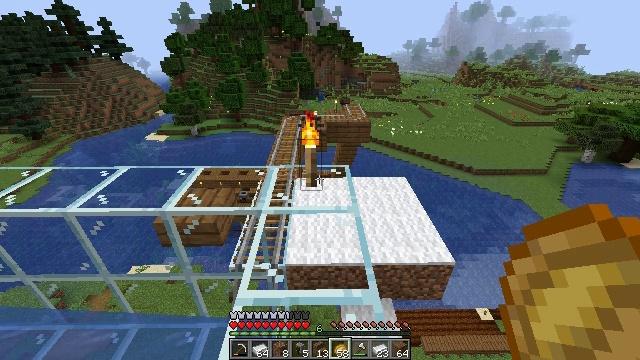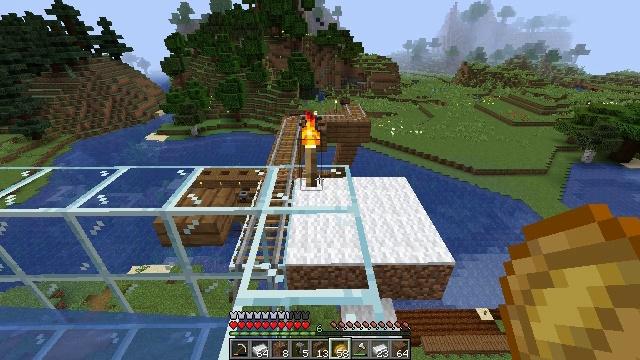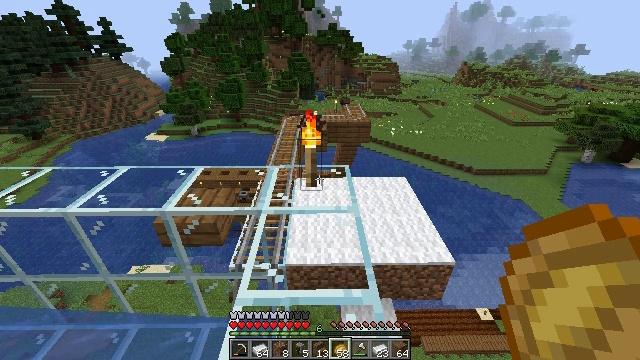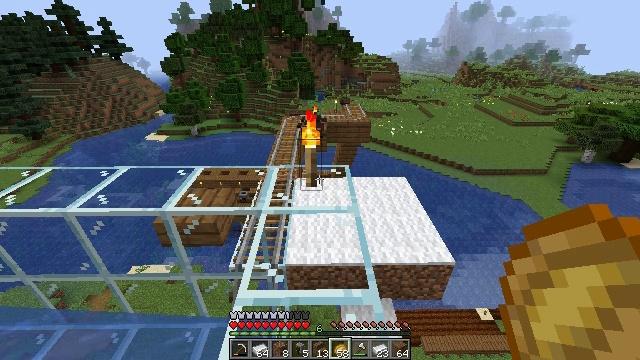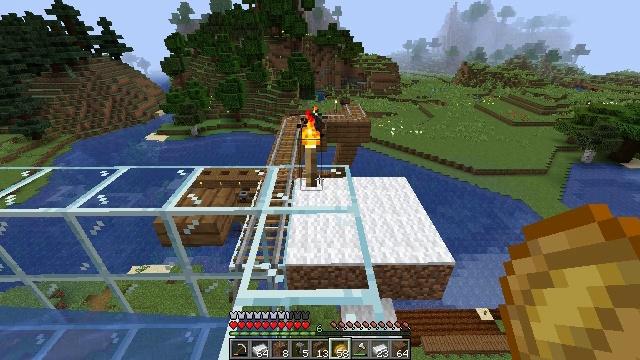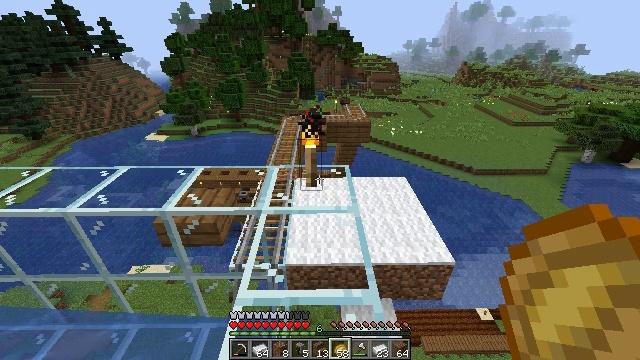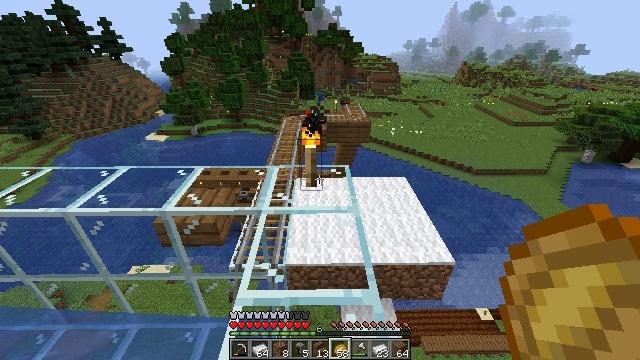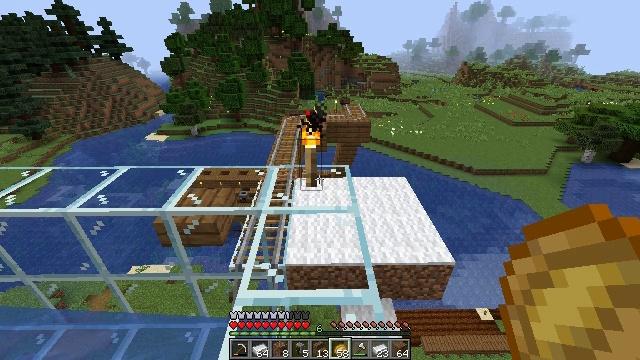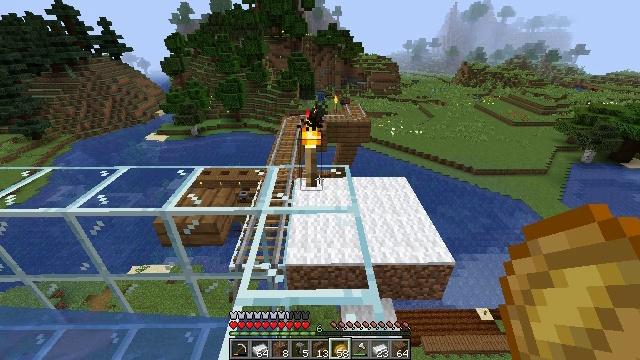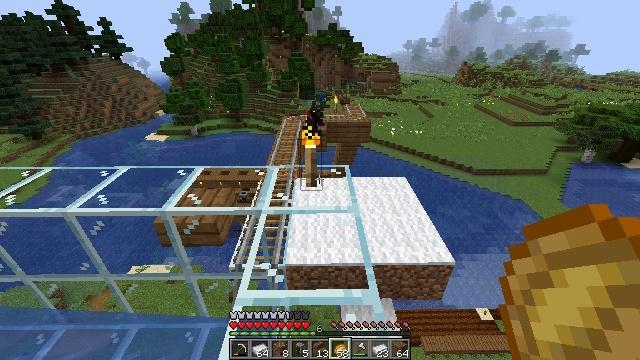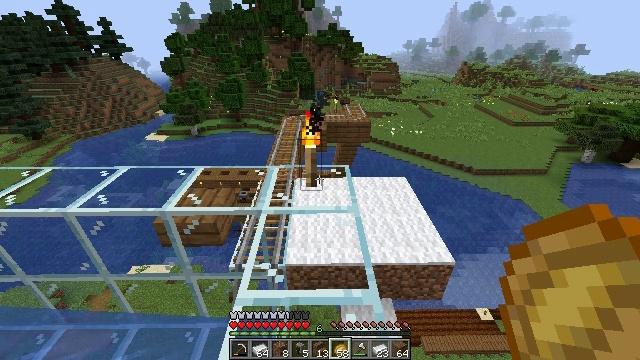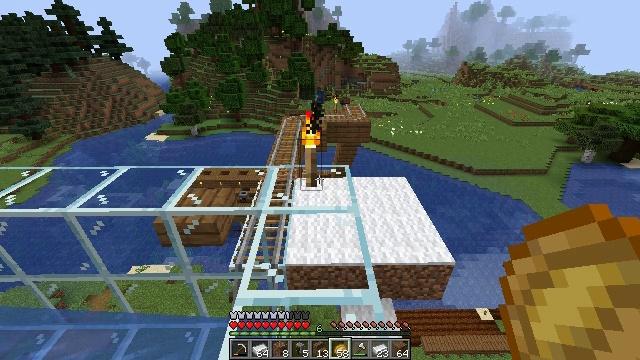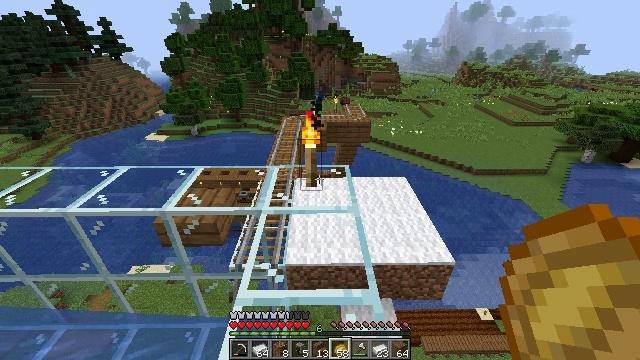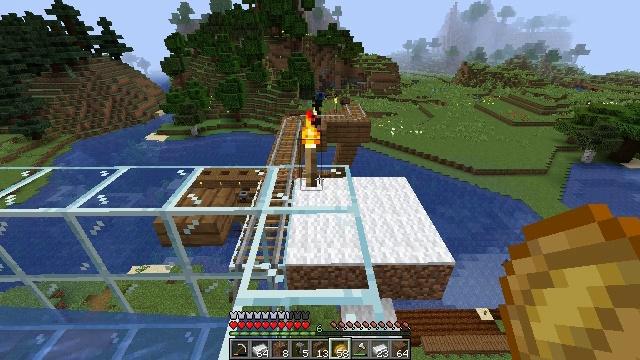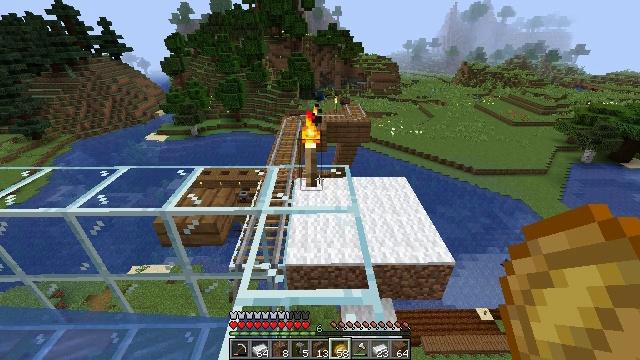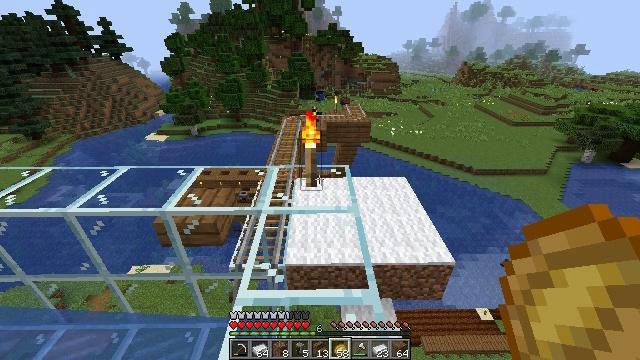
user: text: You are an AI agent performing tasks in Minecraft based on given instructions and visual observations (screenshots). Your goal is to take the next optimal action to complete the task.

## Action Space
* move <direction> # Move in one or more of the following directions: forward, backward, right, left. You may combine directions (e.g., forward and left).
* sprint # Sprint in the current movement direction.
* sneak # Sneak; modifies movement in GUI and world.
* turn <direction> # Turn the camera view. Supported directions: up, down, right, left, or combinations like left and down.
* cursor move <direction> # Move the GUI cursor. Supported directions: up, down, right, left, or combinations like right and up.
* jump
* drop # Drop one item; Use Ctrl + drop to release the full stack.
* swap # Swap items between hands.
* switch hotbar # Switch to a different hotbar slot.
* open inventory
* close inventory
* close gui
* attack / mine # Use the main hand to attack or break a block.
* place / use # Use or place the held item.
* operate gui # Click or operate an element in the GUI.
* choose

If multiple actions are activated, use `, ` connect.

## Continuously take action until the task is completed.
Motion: motion action
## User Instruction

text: Mine the smithing table.
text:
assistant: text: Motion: no_op
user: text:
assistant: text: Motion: no_op
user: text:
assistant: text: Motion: no_op
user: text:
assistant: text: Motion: no_op
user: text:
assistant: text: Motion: no_op
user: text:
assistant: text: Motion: no_op
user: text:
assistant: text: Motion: no_op
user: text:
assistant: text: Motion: no_op
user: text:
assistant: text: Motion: no_op
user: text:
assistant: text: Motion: no_op
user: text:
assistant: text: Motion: no_op
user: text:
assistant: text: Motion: no_op
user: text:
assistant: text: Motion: no_op
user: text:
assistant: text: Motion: no_op
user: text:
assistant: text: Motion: no_op
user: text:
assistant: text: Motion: no_op
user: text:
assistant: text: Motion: no_op
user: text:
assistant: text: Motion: no_op
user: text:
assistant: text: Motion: no_op
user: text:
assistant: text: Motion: no_op
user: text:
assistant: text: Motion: no_op
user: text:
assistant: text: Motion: no_op
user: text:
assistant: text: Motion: no_op
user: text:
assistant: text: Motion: no_op
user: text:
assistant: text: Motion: no_op
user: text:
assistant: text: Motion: no_op
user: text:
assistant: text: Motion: no_op
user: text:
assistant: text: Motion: no_op
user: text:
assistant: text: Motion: no_op
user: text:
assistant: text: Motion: no_op